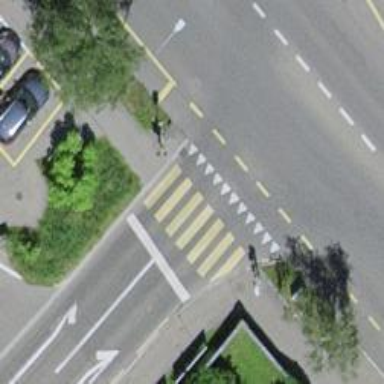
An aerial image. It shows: Crossing with traffic signals.